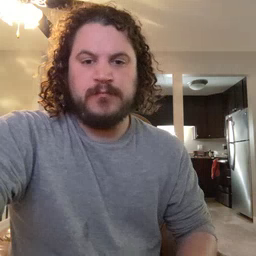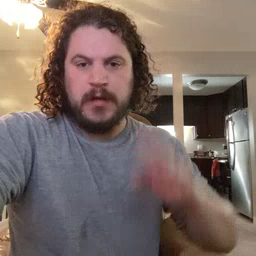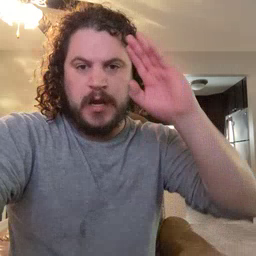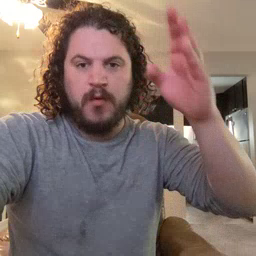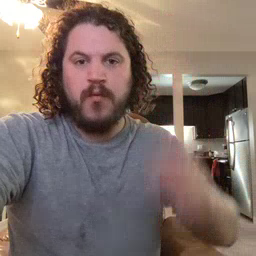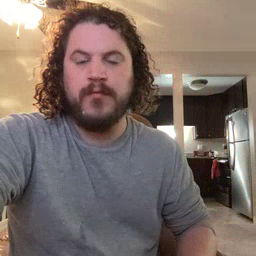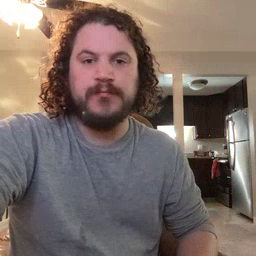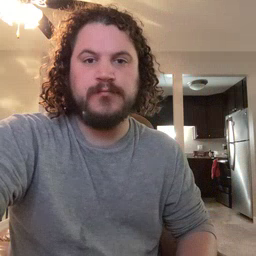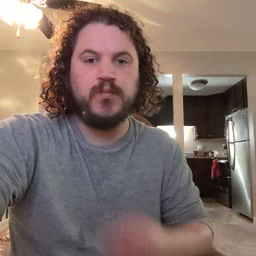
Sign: hello